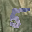
Label: 5